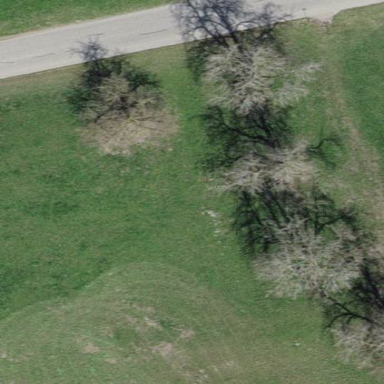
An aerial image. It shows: Orchard.